Interaction volume radius: 5 \u00c5
Interaction volume height: 15 \u00c5
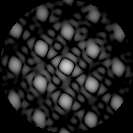
Disorder parameter: 0.07711